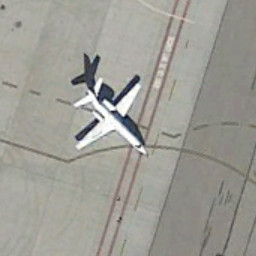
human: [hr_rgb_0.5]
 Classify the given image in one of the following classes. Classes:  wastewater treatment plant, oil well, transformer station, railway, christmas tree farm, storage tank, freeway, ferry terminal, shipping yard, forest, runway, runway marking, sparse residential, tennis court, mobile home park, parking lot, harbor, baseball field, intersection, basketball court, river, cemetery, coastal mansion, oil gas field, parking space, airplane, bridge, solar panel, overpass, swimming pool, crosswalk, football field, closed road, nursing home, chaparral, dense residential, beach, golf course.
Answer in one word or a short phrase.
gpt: airplane